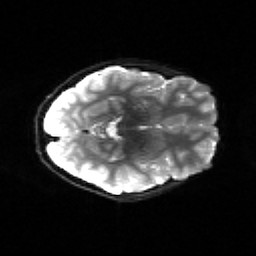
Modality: sbref
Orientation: axial
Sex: female
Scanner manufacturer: siemens
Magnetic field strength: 3 T
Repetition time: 5 s
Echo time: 0.071 s